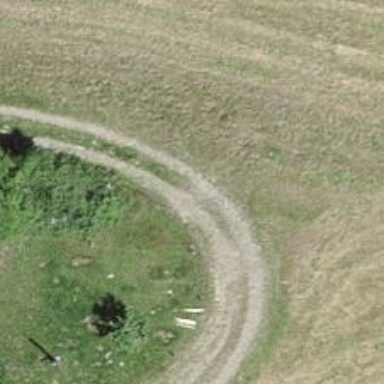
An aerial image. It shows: Track with grade 2 tracktype.